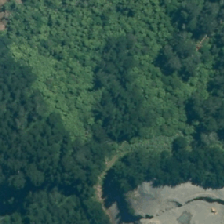
Land cover: indigenous_forest